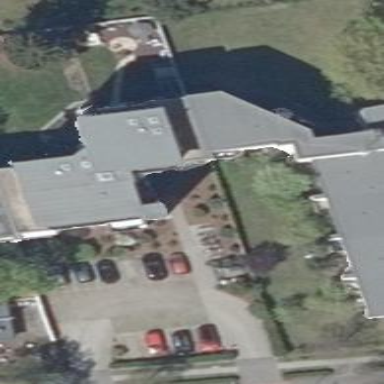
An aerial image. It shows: Part of building is shown in the image.